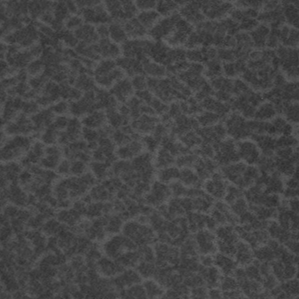
Label: frost